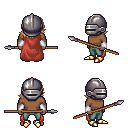
a pixel art fantasy rpg character, male body template, human, dark skin, maroon cape, teal pants, light blonde swoop hairstyle, metal helm, white cloth bracers, gold boots, spear, four views (front, back, left, right), 2x2 character sprite sheet, small pixel art, hard edges, no anti-aliasing